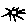
Label: sun